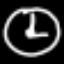
Label: clock